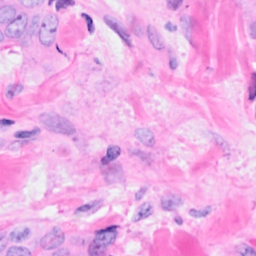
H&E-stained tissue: Breast